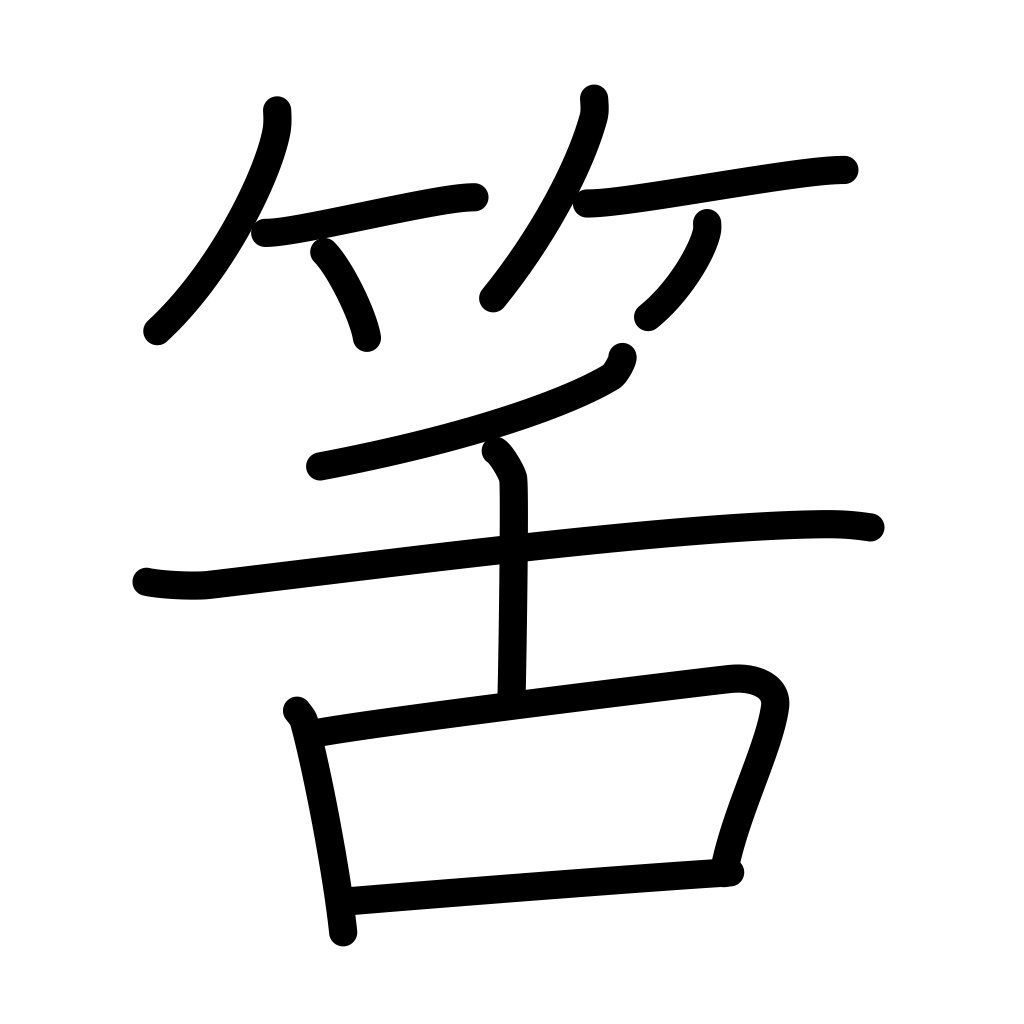
Meaning: notch of an arrow, ought, must, should be, expected